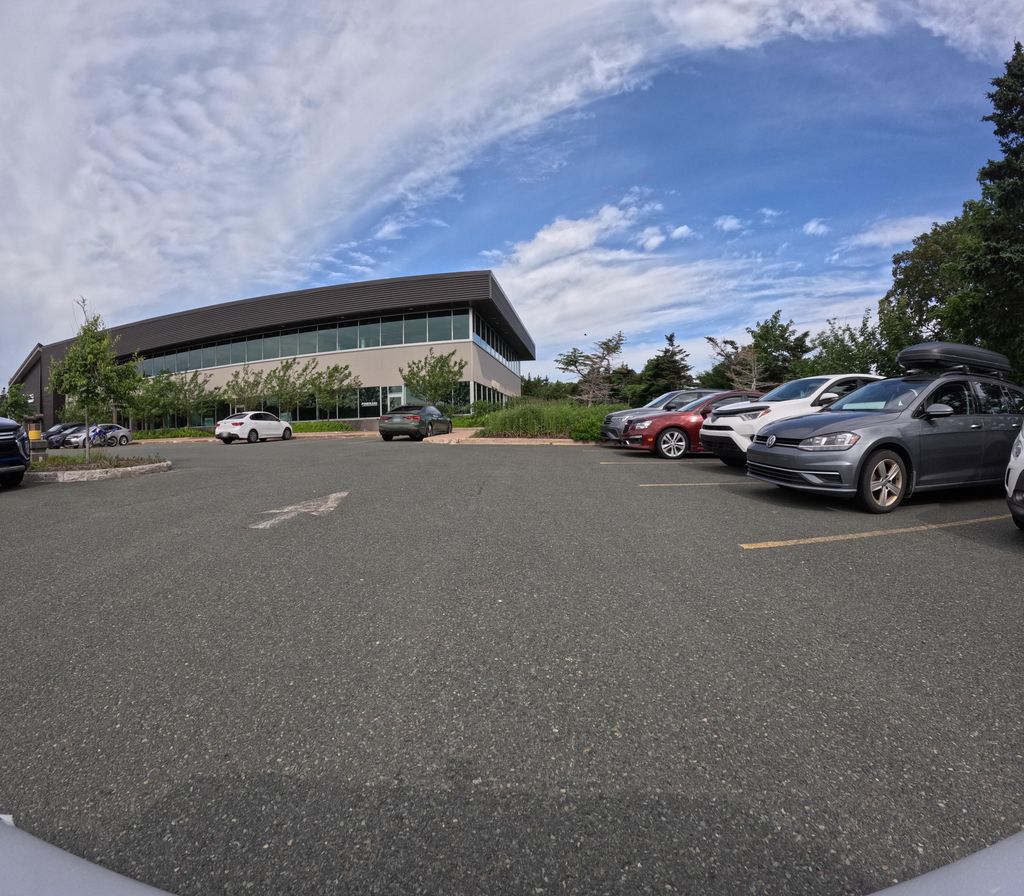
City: st_johns